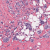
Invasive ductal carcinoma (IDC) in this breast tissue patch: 1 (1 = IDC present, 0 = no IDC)